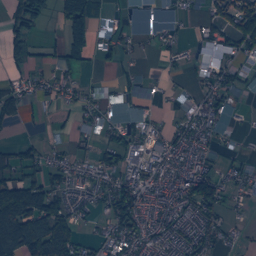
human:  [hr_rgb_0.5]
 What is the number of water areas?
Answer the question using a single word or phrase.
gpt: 78

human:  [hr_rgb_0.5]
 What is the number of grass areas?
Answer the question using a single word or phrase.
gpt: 264

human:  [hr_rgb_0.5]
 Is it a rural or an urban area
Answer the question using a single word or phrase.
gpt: urban

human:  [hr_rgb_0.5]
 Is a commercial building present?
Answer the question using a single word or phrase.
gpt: yes

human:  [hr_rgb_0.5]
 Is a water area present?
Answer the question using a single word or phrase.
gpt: yes

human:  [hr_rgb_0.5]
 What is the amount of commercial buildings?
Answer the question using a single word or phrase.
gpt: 65

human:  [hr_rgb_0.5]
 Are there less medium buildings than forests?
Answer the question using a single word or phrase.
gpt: yes

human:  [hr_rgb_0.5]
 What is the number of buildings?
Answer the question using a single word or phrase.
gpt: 3116

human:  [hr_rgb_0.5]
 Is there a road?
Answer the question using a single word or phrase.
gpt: yes

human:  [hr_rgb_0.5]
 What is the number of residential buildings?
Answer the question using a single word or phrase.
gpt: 2994

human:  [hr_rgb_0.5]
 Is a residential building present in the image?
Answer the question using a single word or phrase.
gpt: yes

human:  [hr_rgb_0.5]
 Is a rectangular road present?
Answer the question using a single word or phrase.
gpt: yes

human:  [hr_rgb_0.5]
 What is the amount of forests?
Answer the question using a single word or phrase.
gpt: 206

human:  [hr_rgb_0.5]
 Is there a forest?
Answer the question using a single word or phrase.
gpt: yes

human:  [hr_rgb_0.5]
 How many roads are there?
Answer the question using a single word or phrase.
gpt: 733

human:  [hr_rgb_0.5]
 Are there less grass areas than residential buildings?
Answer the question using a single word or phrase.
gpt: yes

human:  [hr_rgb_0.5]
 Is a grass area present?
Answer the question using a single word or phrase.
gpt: yes

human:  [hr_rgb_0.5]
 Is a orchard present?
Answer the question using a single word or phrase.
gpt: yes

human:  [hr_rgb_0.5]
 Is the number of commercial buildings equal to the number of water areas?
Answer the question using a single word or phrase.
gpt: no

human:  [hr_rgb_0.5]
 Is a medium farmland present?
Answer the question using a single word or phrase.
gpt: yes

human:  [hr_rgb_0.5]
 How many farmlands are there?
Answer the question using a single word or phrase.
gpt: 57

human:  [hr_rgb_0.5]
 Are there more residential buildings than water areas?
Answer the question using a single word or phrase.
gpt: yes

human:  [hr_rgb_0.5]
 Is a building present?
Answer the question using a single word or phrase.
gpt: yes

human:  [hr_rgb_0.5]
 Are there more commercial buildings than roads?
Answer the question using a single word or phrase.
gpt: no

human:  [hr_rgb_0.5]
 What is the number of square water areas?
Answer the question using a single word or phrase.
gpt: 2

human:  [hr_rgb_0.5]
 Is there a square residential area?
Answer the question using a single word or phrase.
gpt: no

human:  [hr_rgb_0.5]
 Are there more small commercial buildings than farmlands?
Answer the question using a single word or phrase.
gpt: no

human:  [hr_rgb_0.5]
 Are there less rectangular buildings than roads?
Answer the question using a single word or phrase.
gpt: no

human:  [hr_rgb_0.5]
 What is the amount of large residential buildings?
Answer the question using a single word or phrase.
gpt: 4

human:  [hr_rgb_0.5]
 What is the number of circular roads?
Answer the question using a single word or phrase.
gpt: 0

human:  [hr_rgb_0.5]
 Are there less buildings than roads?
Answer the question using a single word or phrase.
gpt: no

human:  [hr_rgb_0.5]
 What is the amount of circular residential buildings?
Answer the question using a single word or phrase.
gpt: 5

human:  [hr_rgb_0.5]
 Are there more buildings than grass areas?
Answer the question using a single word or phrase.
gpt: yes

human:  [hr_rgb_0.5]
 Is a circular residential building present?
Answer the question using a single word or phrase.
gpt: yes

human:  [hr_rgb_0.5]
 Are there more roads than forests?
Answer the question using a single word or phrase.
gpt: yes

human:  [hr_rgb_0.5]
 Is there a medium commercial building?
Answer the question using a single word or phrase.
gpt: yes

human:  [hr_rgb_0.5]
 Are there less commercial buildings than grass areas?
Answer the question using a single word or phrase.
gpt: yes

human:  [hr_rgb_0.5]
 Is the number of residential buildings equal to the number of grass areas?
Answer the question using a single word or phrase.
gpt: no

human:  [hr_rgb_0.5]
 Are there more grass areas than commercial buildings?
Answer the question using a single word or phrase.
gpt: yes

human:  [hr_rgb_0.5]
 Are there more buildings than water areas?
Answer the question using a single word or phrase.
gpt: yes

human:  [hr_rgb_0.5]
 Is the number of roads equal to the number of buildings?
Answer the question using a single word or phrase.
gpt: no

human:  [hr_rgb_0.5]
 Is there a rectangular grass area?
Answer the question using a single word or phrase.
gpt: yes

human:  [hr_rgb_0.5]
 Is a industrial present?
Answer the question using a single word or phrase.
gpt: yes

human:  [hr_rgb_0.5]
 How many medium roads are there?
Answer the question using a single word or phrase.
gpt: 0

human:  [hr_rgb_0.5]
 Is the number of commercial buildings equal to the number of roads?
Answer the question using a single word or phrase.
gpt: no

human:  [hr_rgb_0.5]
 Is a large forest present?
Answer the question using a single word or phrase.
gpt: yes

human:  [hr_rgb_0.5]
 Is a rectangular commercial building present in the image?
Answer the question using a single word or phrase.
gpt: yes

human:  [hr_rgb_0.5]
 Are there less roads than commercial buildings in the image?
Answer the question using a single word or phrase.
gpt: no

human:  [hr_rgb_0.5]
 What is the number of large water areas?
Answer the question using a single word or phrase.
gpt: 6

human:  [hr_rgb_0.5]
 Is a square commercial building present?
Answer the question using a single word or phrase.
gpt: no

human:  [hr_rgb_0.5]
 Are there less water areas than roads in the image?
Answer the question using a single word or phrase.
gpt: yes

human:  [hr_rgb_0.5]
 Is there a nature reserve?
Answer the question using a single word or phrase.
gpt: yes

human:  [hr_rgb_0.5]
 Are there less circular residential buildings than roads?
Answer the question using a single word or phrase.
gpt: yes

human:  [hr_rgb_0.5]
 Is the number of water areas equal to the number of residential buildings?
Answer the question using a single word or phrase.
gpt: no

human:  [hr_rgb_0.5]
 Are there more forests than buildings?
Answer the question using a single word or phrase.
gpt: no

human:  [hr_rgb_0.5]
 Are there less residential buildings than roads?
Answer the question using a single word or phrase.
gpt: no

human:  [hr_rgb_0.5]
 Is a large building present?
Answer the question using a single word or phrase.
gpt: yes

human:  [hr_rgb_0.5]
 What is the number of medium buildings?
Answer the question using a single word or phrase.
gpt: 39

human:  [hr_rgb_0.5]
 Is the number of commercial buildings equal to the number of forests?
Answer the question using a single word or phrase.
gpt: no

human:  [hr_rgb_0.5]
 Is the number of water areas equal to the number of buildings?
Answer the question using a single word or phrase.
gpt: no

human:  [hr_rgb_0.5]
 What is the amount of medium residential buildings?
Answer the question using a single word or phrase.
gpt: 24

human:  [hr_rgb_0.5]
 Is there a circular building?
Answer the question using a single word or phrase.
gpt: yes

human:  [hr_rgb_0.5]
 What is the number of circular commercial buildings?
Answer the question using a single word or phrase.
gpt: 0

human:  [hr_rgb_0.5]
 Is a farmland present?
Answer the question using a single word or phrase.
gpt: yes